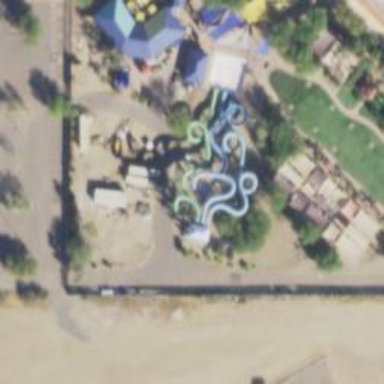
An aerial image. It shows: Water slide attraction.